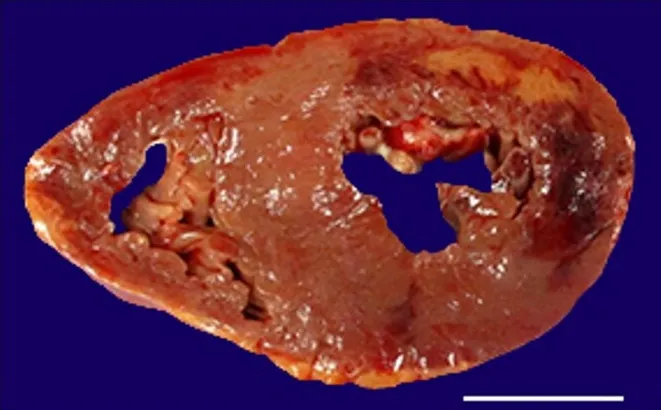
Cross section of heart shows a myocardial infarct involving the posterior and free walls of the left ventricle. The affected area is variegated ranging from bright red to yellow indicating various ages of the infarct (scale bar= 3.0 cm).
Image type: pathology (pas)